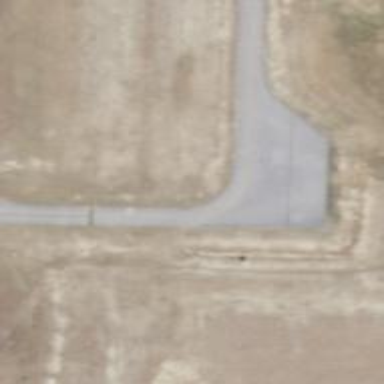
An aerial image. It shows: Taxiway at the airport with asphalt surface.